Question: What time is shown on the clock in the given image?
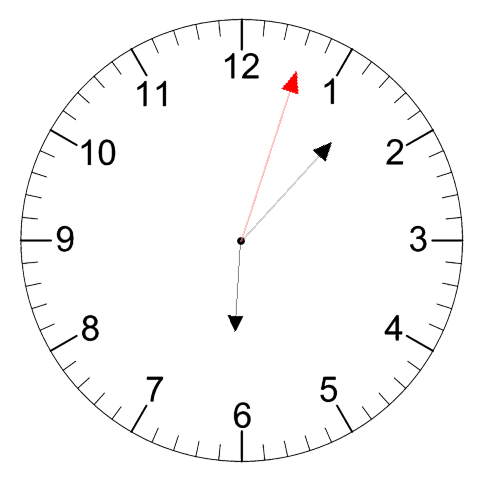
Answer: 06:07:03